Question: Im trying to build my project in Xcode, but I get the error message: "Illegal Configuration Launch screens may not have connections".
I have tried to remove the value from the "Launch Screen File"-field, but I get the same error. I've also tried to do a clean build without success.
Anyone who can help me?

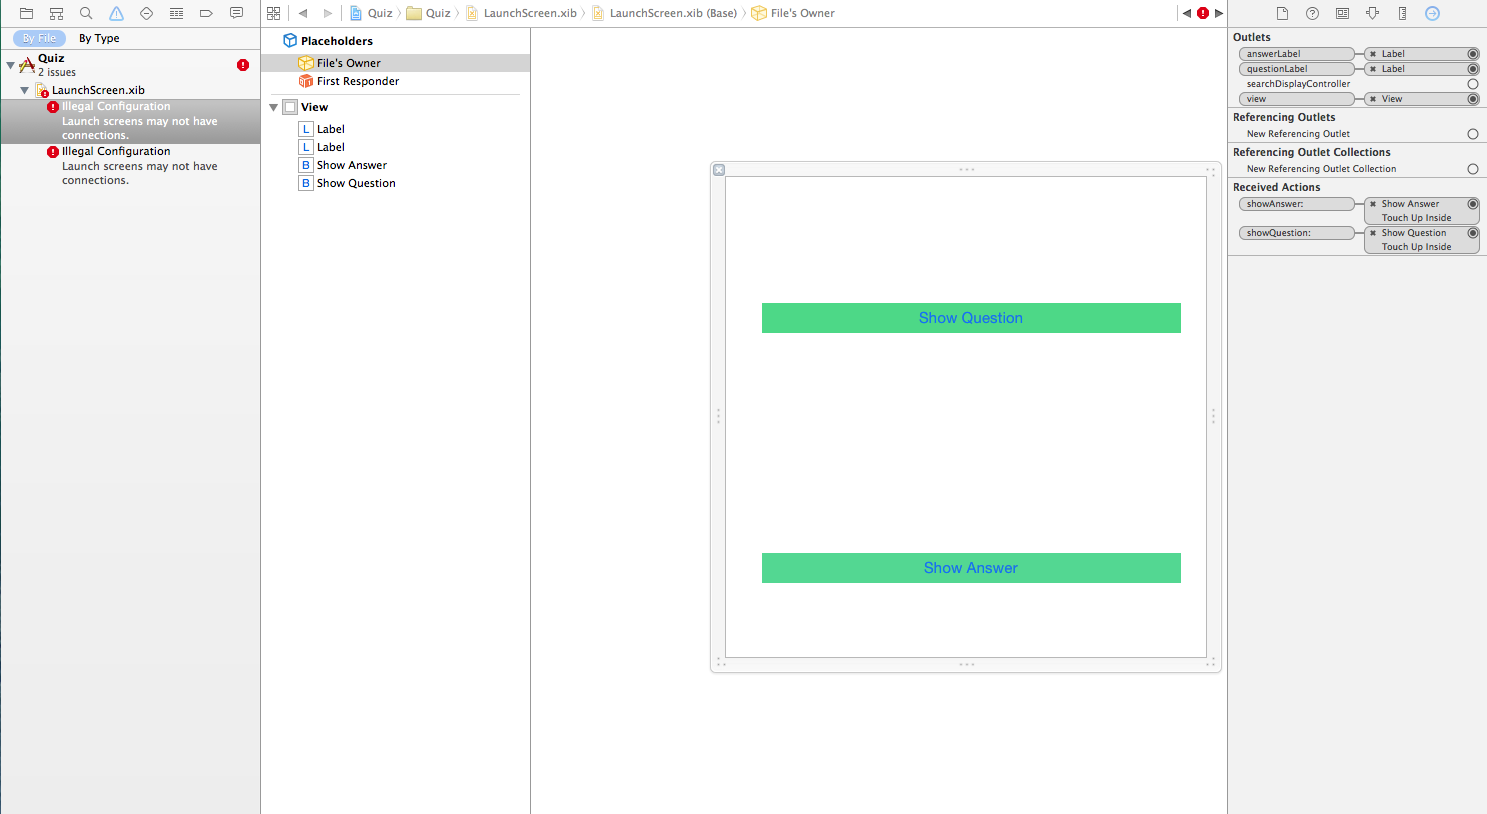
Answer: <URL>. Your LaunchScreen.xib can not have any connections.
So what that means is you need to disconnect the "'showQuestion'" and "'showAnswer'" actions and all the outlets you have there. Those should be defined in a view controller using a different xib.